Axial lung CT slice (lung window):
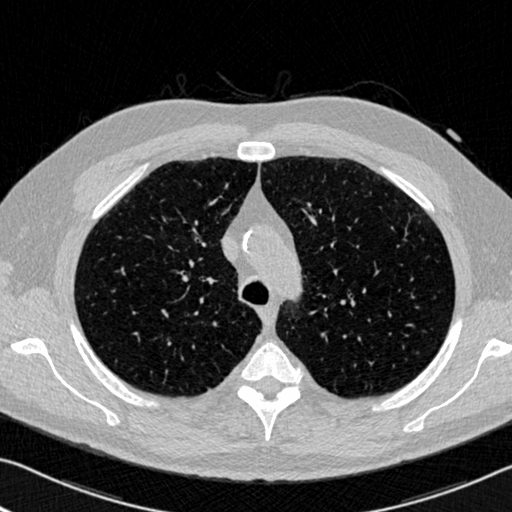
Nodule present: no